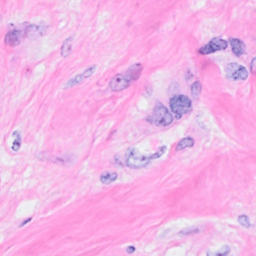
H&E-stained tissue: Breast